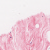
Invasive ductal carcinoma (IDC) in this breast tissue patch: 0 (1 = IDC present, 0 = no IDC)